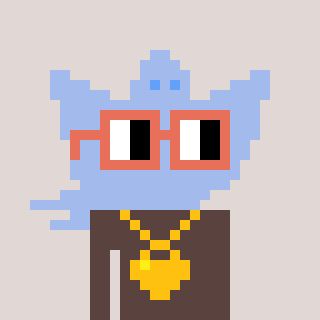
a pixel art character with square orange glasses, a ghost-B-shaped head and a darkbrown-colored body on a warm background